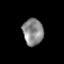
Tissue: prostate
Cell type: T cells
Senescence score: 0.2817
Nuclear area (px): 535
Mean DAPI intensity: 137.596